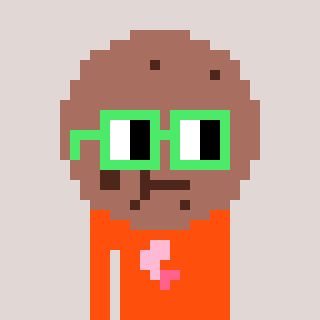
a pixel art character with square light green glasses, a cookie-shaped head and a orange-colored body on a warm background